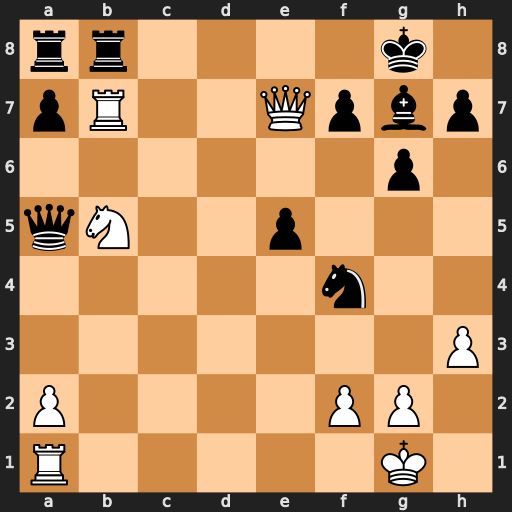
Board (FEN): rr4k1/pR2Qpbp/6p1/qN2p3/5n2/7P/P4PP1/R5K1
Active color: w
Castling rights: -
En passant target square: -
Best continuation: Qxf7+ Kh8 Qxg7#